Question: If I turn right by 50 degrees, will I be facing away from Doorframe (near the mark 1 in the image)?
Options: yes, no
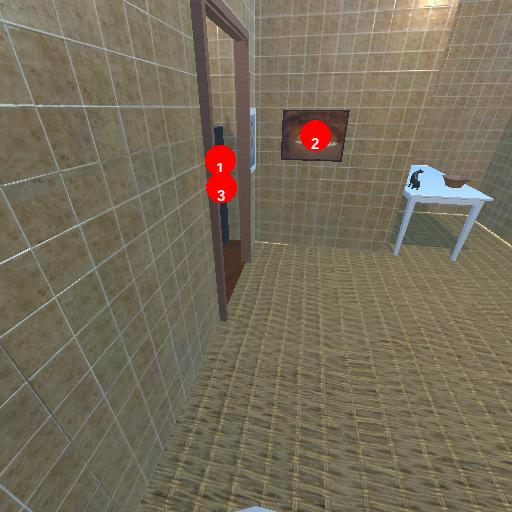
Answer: yes